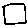
Label: square